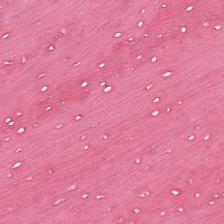
Label: Non-Tumor